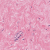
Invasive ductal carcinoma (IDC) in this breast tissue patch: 0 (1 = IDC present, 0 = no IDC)